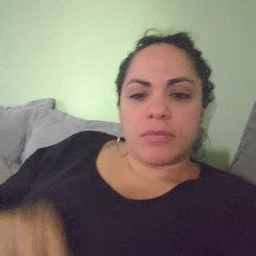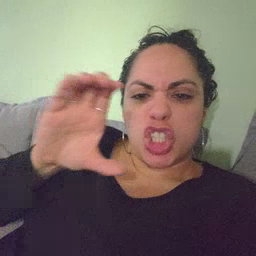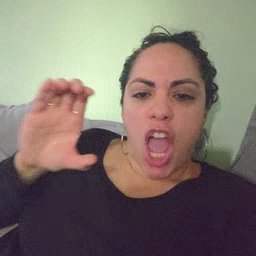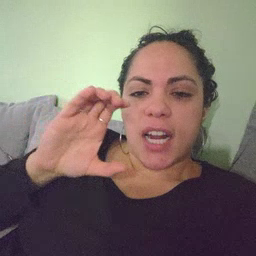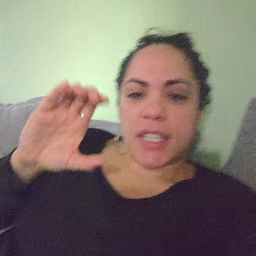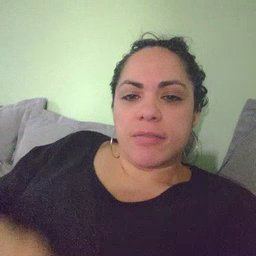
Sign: chocolate